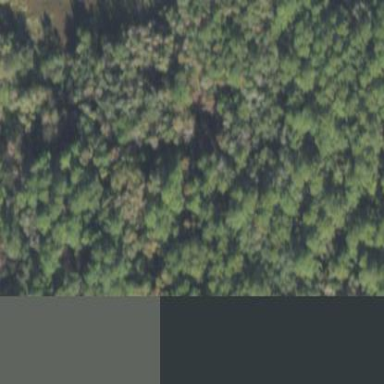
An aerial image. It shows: Mixed leaf woodland.